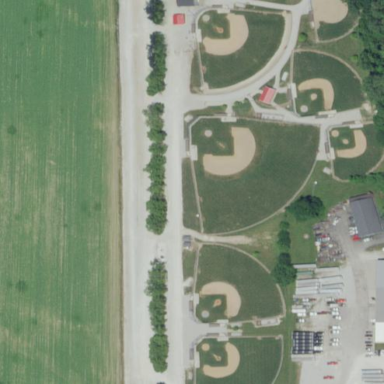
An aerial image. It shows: Recreation ground featuring complex of baseball diamonds owned and operated by Center Grove Little League.